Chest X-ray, PA view. Patient: 50 years old, sex F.
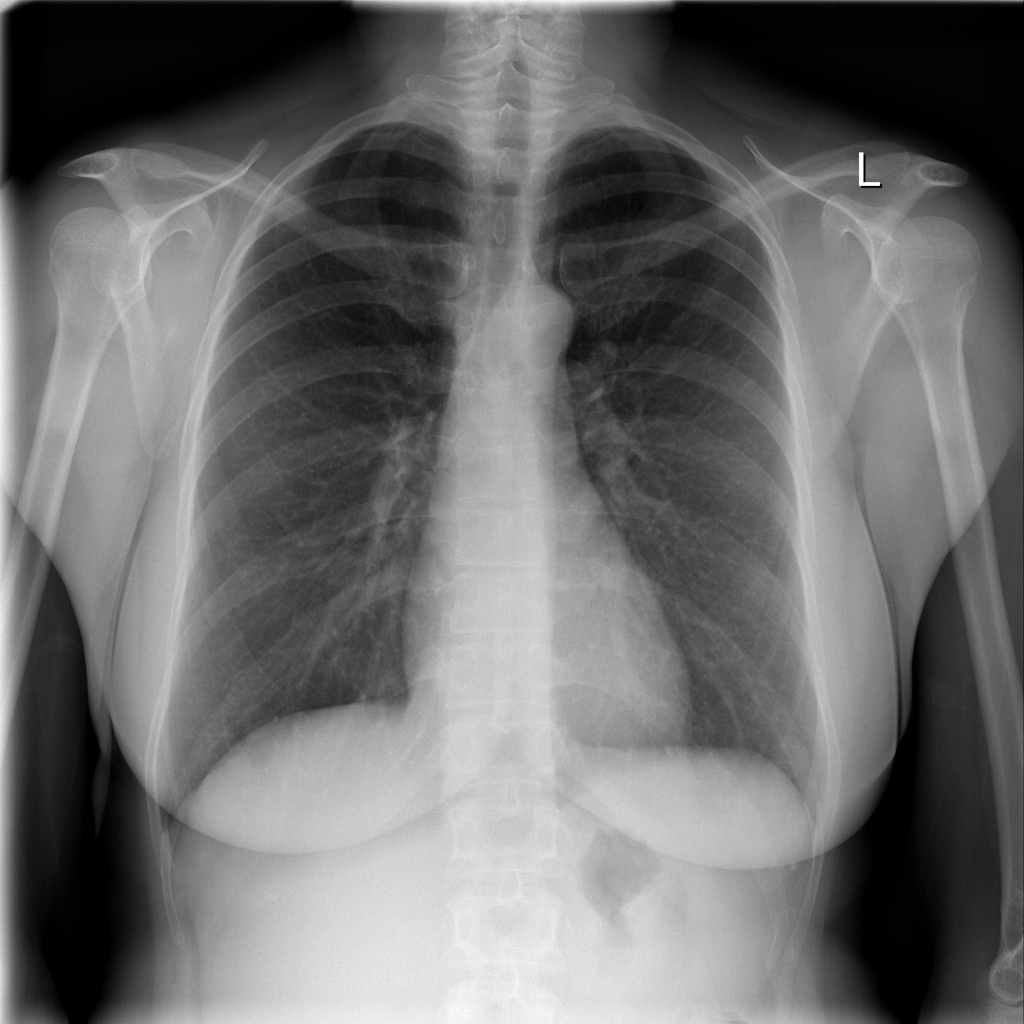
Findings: No Finding